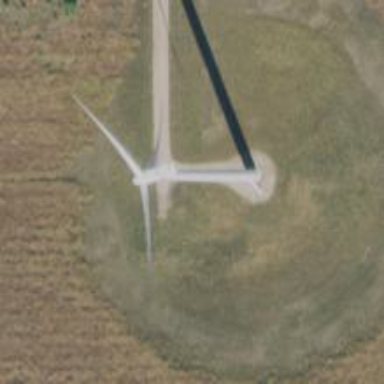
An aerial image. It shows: Wind generator with horizontal axis. The generator is wind turbine.